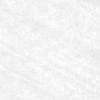
Label: change